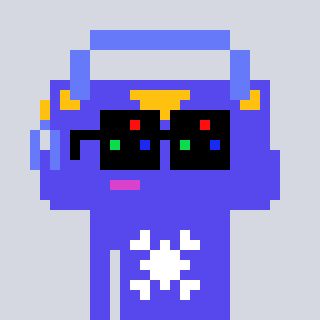
a pixel art character with square black sunglasses, a bag-shaped head and a computerblue-colored body on a cool background